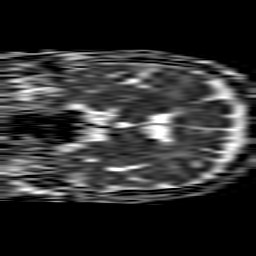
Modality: ADC
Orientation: coronal
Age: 75
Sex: female
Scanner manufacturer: philips
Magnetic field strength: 1.5 T
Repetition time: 3.382 s
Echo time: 0.09431 s